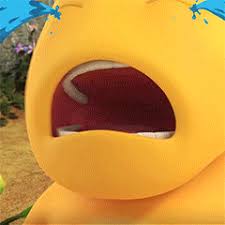
Label: nailong